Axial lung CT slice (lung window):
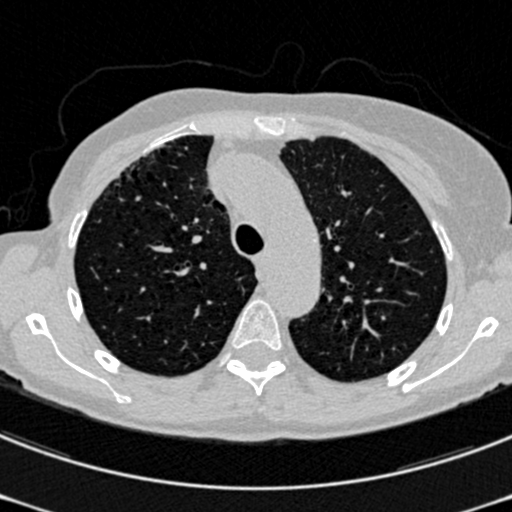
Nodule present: no